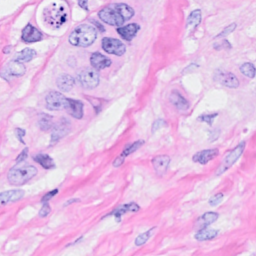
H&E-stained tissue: Breast